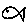
Label: fish